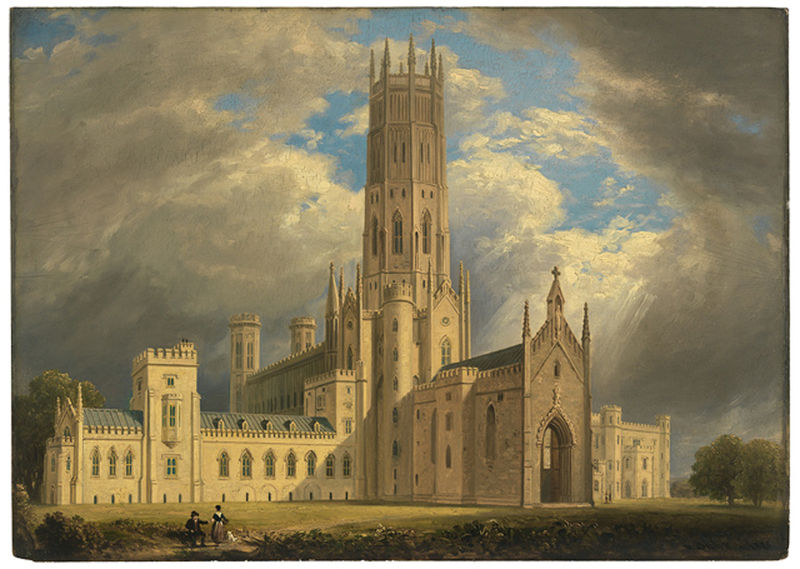
Titel: Fonthill Abbey
Künstler: Robert Gibb
Standort: Amherst (Massachusetts, USA)
Institution: Mead Art Museum, Amherst College
Schlagwörter: blau, gemälde, himmel, mann, wolken, bäume, menschen, fenster, frau, dach, weg, wiese, architektur, kirche, paar, gotik, turm, zwei, giebel, eingang, erker, türme, kathedrale, portal, gotisch, englisch, fialen